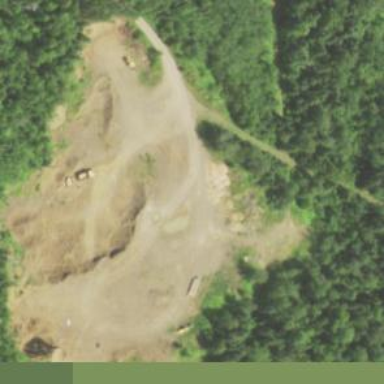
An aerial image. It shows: Quarry area where gravel and sand resources are extracted.